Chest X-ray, PA view. Patient: 48 years old, sex F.
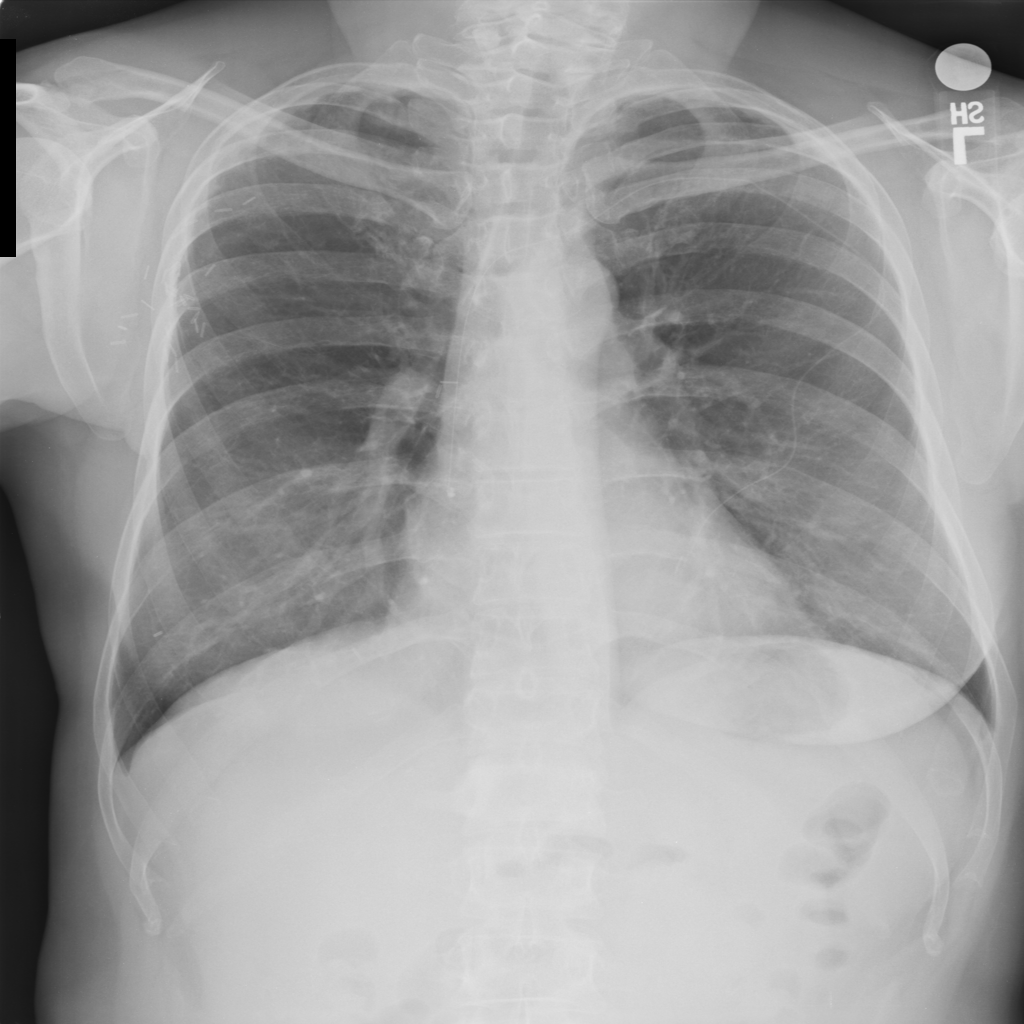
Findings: No Finding